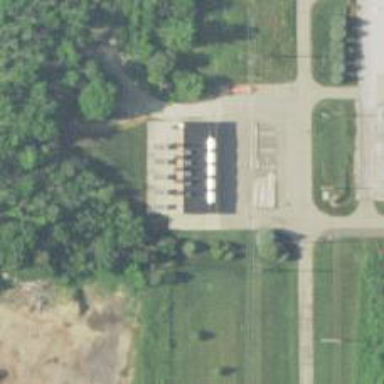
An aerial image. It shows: Gas-powered generator.